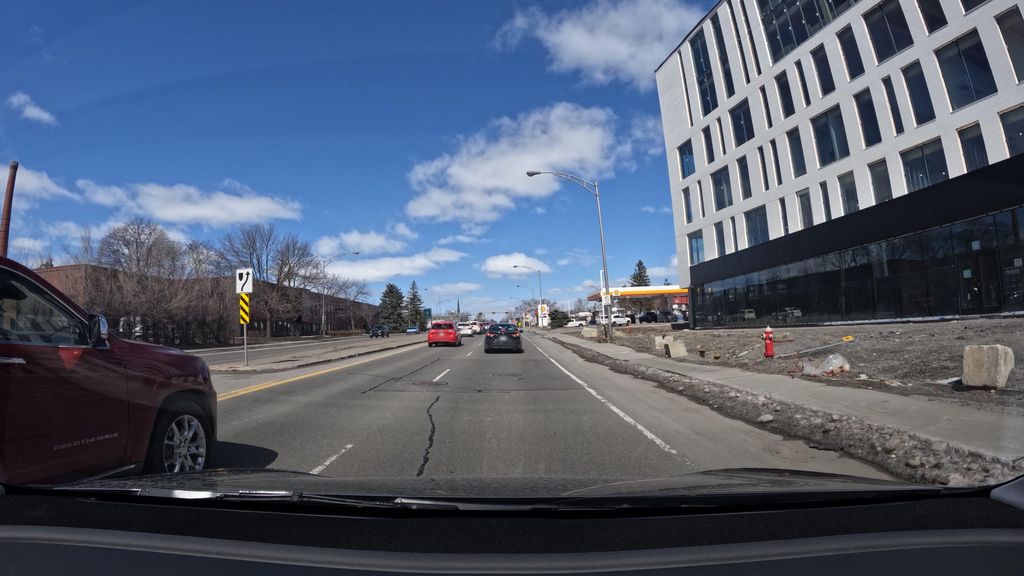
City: montreal